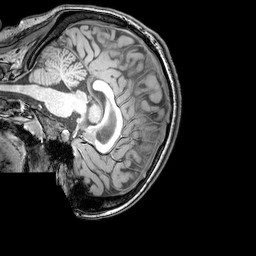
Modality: T1w
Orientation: sagittal
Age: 21
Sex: female
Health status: healthy
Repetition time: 0.081 s
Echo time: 0.037 s